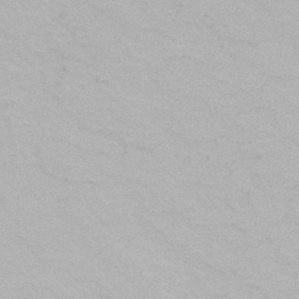
Label: frost